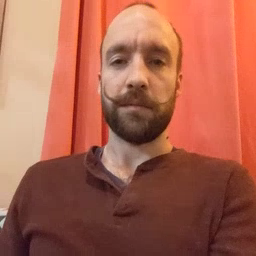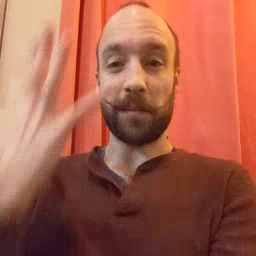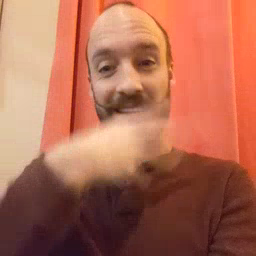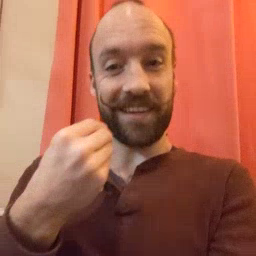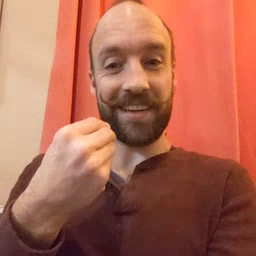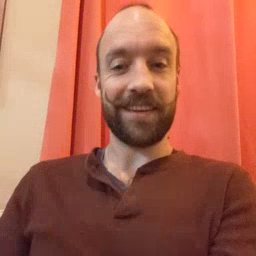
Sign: pretty